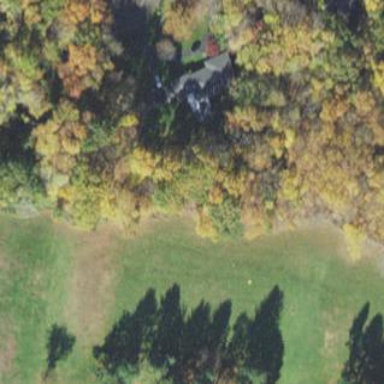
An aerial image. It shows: Driving range for golf on grass.